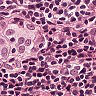
Metastatic tissue present: yes